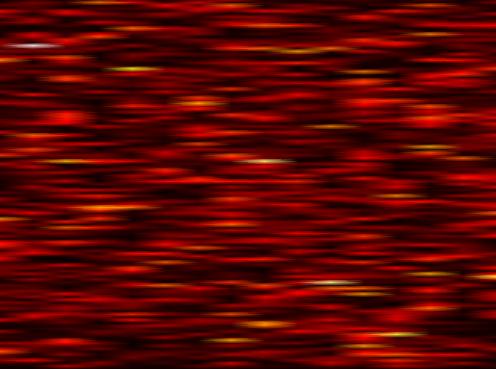
Label: FOFDM